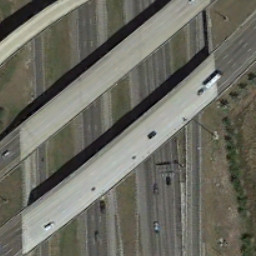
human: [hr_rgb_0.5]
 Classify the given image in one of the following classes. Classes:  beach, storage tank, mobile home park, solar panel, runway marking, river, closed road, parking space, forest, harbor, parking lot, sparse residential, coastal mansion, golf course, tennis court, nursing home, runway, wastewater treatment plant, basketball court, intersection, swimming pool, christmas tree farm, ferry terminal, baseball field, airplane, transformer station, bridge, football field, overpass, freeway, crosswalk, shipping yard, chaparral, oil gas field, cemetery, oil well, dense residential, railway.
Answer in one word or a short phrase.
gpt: overpass